Field crop: tomato
Growth stage: 1
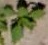
Species: solanum